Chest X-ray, PA view. Patient: 48 years old, sex M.
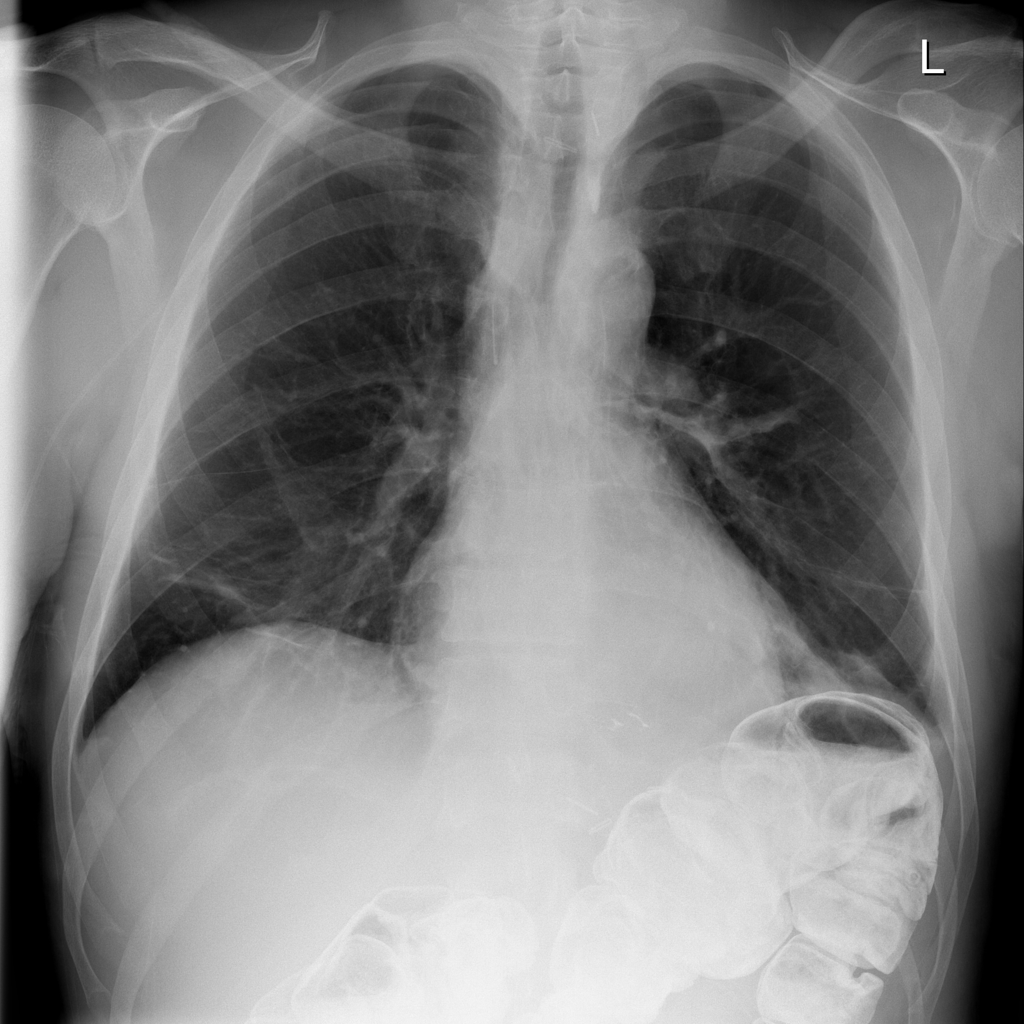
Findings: Atelectasis